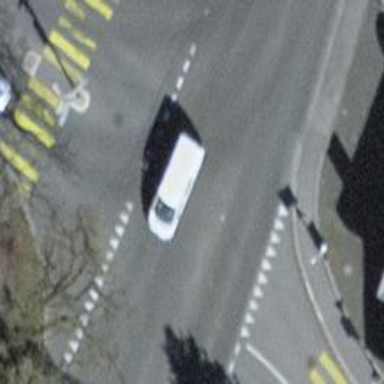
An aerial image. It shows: Road with traffic signals.